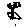
Label: flower